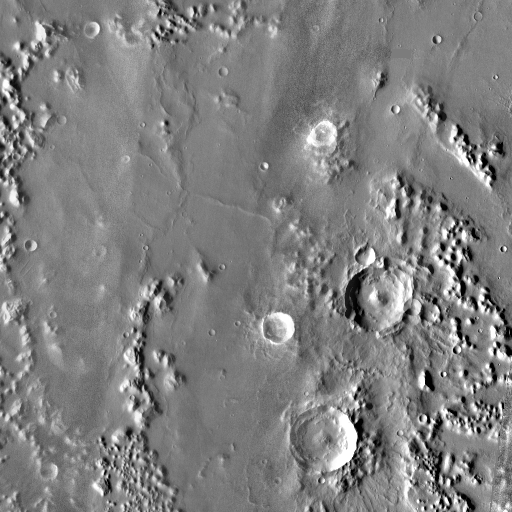
Crater classes present: Background, Other, Layered, Buried, Secondary